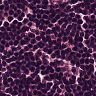
Metastatic tissue present: no